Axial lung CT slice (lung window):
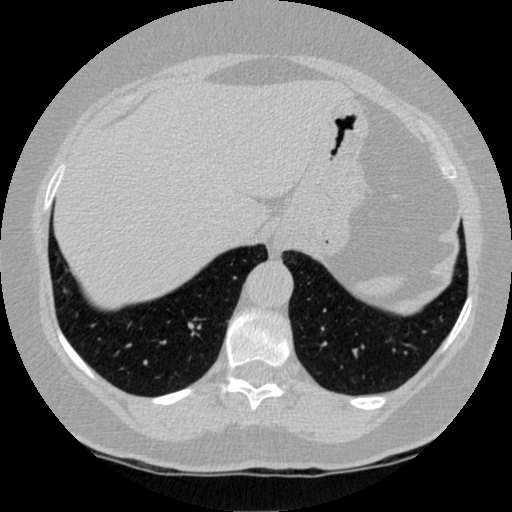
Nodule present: no